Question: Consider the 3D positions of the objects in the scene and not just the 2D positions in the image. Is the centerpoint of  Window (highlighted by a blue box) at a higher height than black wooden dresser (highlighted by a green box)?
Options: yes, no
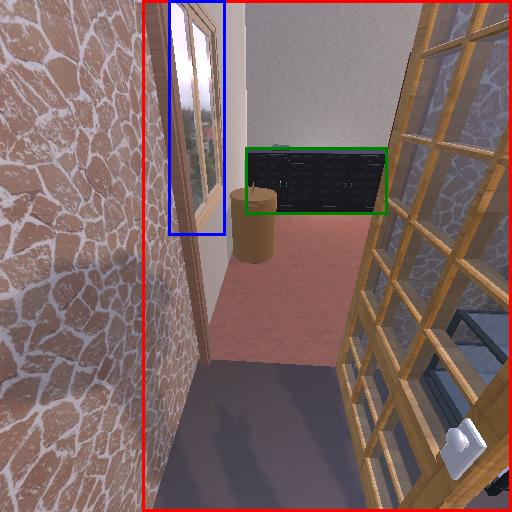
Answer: yes